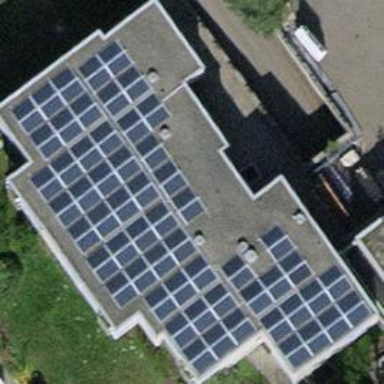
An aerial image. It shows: Building with solar photovoltaic panel power generator.